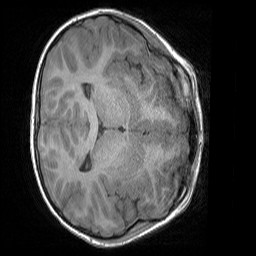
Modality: T1w
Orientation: axial
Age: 7
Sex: male
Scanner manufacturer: siemens
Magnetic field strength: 3 T
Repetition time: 1.65 s
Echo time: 0.00203 s